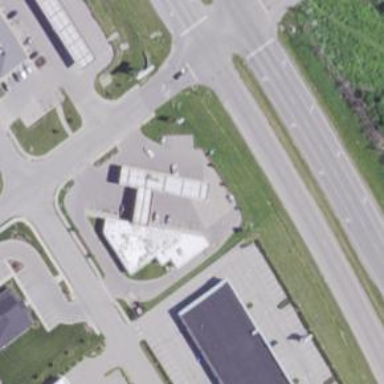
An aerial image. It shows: Convenience shop.